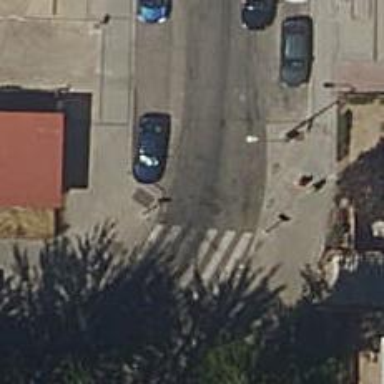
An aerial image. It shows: Uncontrolled road crossing.